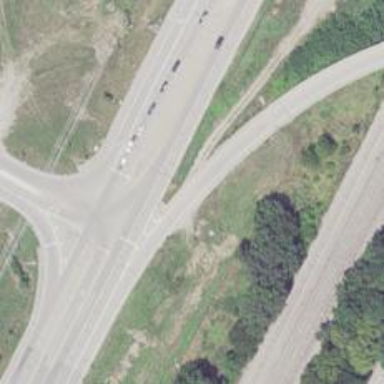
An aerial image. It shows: Trunk link highway.